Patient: sex M, age 49
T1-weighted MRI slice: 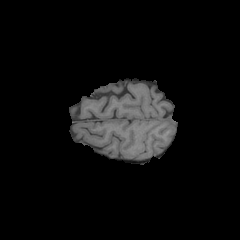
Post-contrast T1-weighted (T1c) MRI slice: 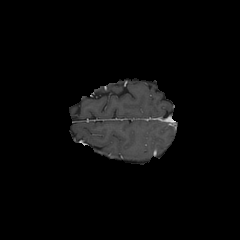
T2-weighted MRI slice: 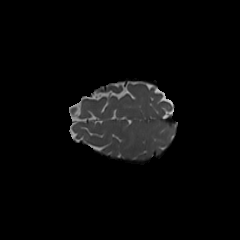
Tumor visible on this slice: no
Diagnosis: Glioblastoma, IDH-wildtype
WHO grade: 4